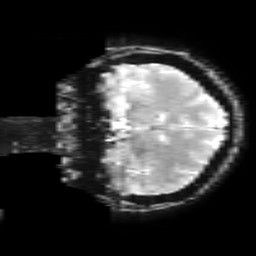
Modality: T2starw
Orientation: coronal
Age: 43
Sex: female
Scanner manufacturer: ge
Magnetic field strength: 3 T
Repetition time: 0.65 s
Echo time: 0.02 s